Question: I have several data and I need to plot them compactly in a picture like this:

I already tried 'par()' 'layout()' and 'ggplot()' but plots are displayed so far each other.
I need them to be very close, as if they were in the same plot with a different y (e.g. 'plot1 y=0, plot2 y=1, plot3 y=3' and so on..)
Can someone help me?
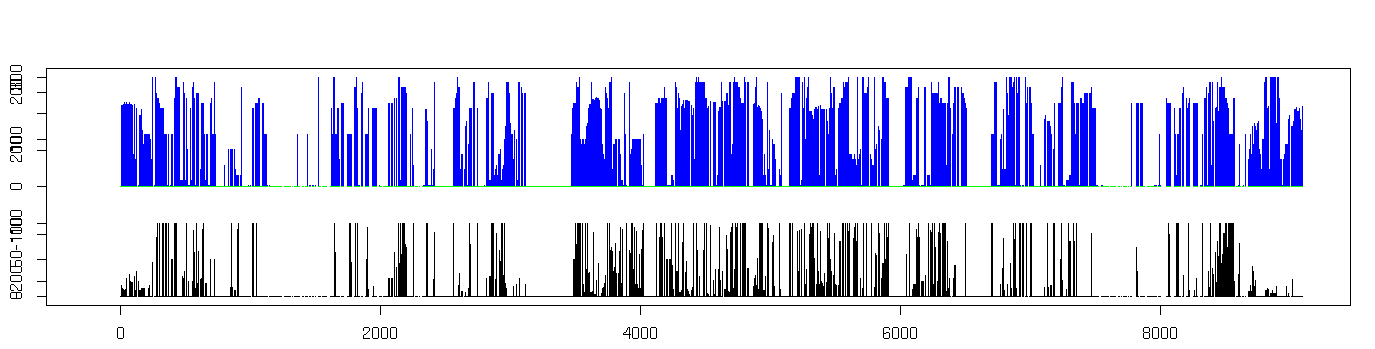
Answer: Here is 'ggplot' version using 'facet_grid':
'''
df <- data.frame(a=runif(3e3), b=rep(letters[1:3], 1e3), c=rep(1:1e3, 3))
ggplot(df, aes(y=a, x=c)) + geom_bar(stat="identity") + facet_grid(b ~ .)
'''